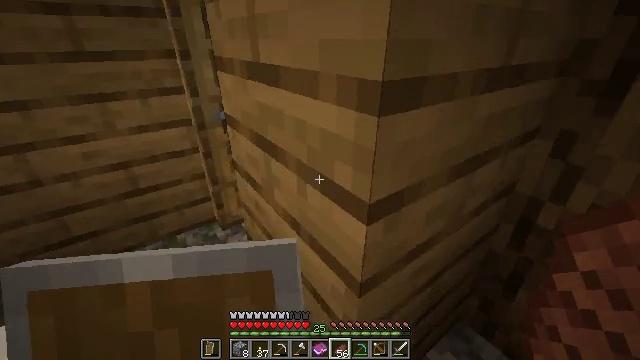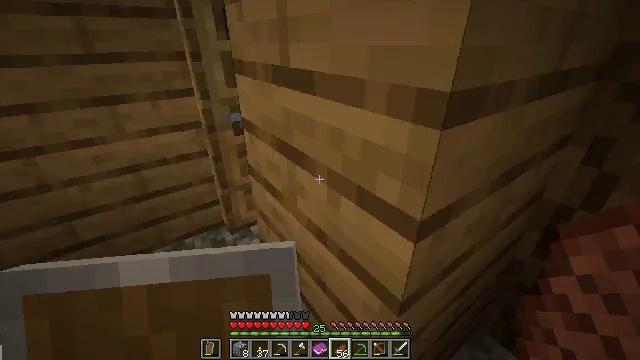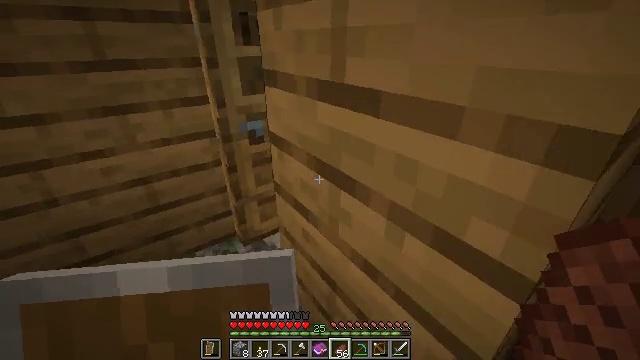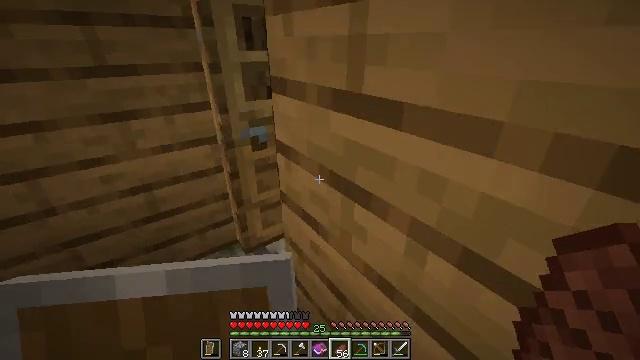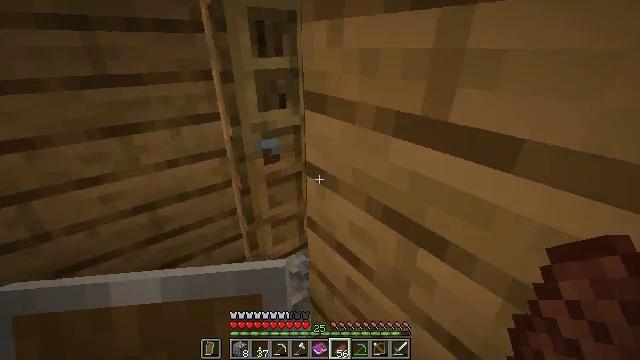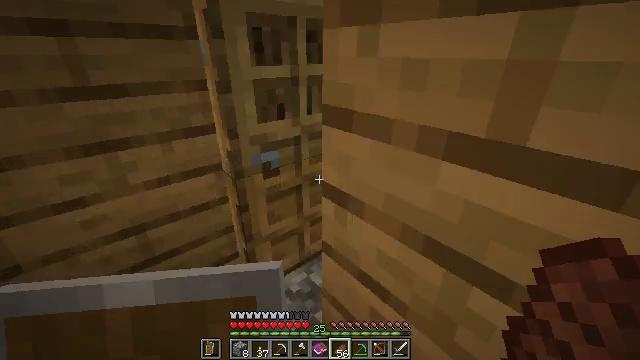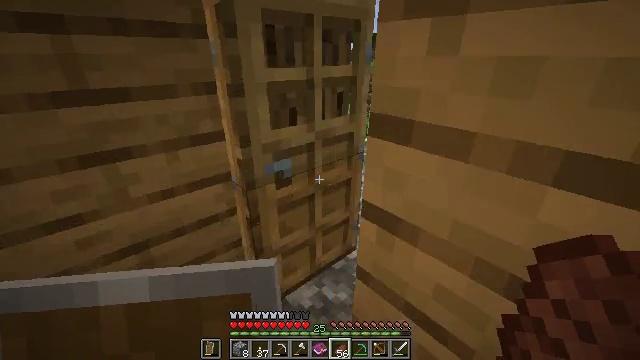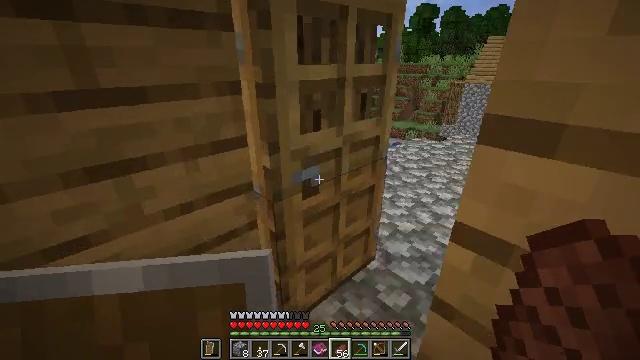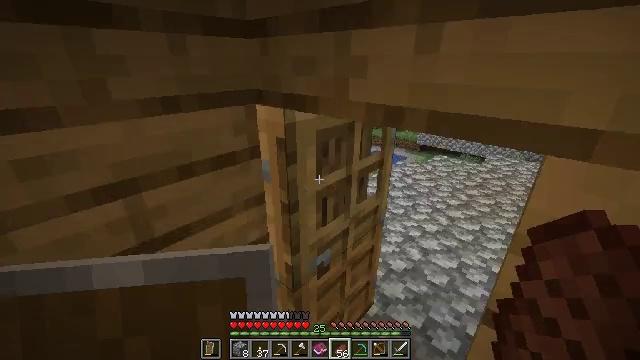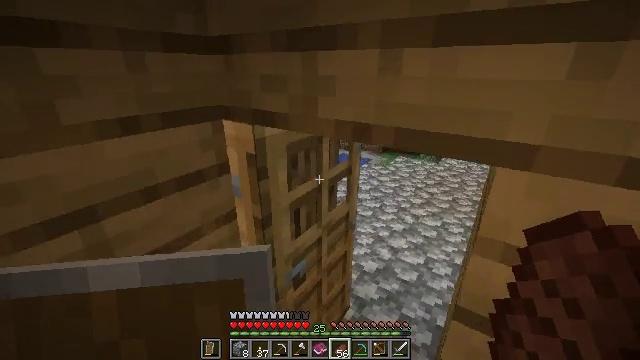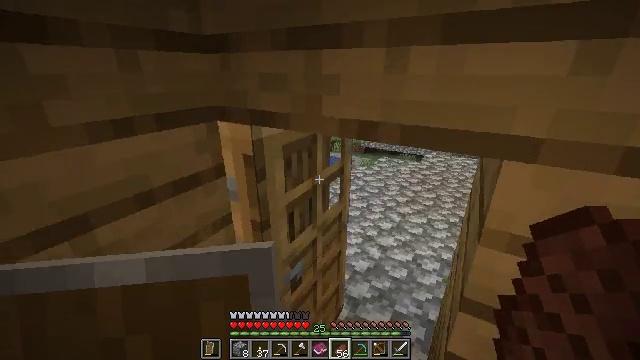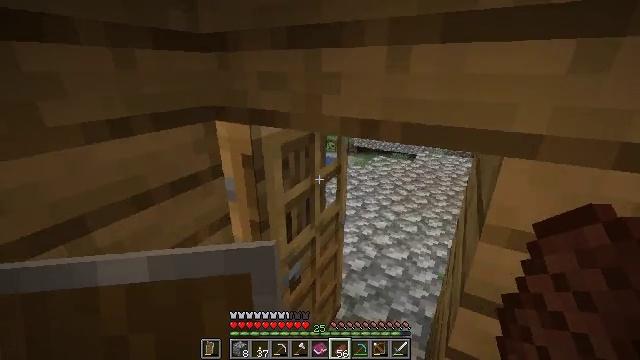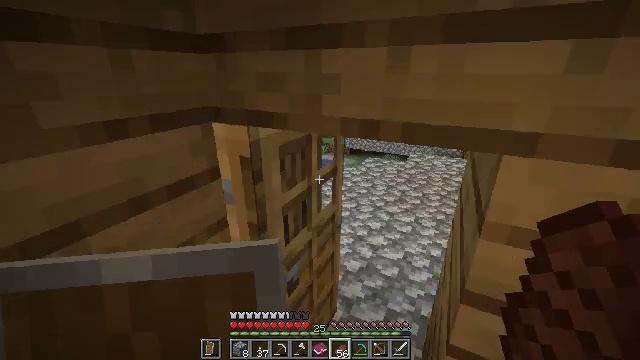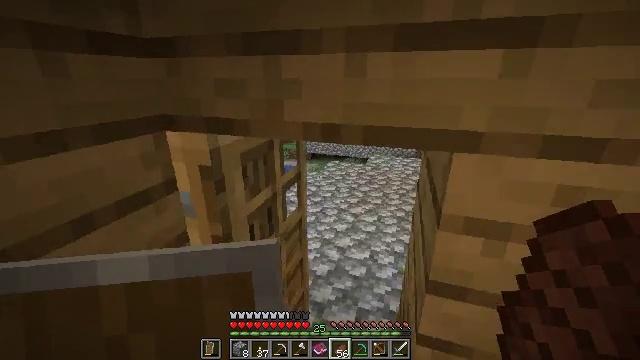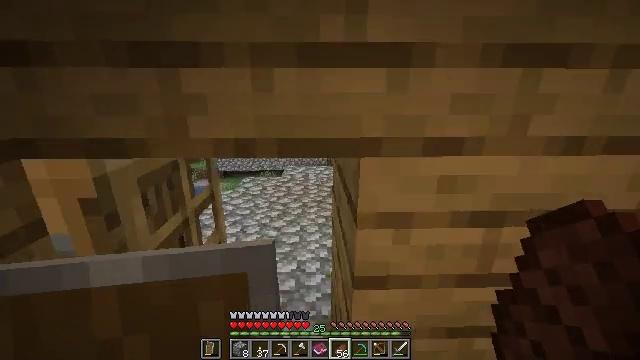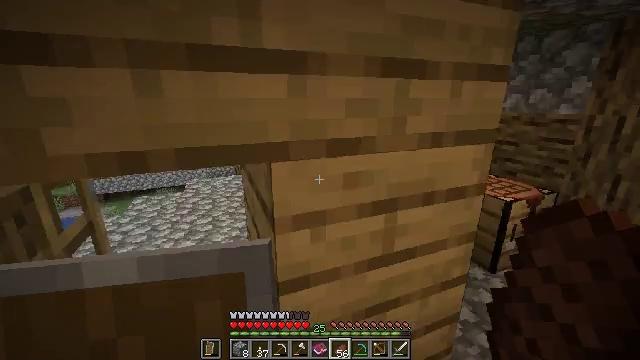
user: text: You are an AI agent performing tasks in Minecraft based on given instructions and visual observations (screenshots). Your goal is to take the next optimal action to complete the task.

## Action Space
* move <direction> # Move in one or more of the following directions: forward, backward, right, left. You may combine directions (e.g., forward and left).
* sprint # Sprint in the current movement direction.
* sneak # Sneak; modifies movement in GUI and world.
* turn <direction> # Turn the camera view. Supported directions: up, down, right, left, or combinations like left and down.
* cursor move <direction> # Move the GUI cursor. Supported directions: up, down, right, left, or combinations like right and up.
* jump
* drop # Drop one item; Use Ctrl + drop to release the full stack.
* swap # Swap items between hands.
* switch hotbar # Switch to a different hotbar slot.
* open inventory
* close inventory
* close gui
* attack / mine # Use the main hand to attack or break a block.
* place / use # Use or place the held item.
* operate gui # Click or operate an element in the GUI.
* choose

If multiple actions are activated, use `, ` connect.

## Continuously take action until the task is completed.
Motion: motion action
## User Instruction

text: Create a bow with string and sticks.
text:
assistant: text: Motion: move forward and move left
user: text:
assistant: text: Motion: move forward and move left
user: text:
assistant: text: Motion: move forward and move left
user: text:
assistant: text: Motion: move forward and move left, turn right
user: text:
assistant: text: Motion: move forward and move left, turn right and up
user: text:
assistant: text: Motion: move forward and move left, turn right
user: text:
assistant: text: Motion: move left, turn right
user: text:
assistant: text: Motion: turn right
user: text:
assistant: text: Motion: turn right and up
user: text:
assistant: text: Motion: turn right
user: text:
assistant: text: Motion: turn right
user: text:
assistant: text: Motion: turn right
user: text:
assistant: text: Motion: turn right and up
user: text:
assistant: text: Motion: turn right and up
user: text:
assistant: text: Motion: turn right and up
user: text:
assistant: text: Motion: turn right
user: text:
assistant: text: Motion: turn right
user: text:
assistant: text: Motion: turn right
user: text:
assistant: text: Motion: turn right
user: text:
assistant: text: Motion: turn right
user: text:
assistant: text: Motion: move forward, turn right and down
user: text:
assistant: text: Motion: move forward, turn right and down
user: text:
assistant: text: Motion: move forward, turn down
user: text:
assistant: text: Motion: move forward
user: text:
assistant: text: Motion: move forward
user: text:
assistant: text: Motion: move forward, turn right
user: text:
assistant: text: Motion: no_op
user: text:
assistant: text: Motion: no_op
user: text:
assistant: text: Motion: no_op
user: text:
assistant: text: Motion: no_op